Field crop: maize
Growth stage: 2
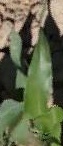
Species: maize